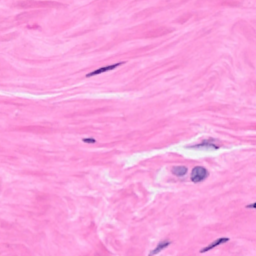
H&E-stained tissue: Breast